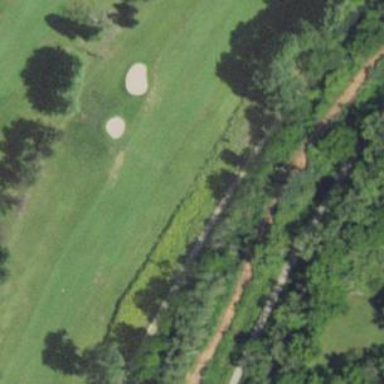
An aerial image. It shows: View of golf hole.